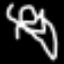
Label: squiggle